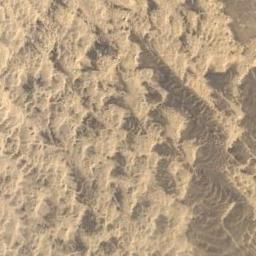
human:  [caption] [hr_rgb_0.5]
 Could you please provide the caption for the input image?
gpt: The desert is on the hill full of yellow sand .

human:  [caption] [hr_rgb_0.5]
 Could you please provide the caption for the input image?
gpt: This is a yellow desert with wavy stripes .

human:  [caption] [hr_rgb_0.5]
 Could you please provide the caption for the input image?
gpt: The desert has yellow sand and many fixed dunes of different sizes .

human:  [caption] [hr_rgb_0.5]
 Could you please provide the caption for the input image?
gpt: There are many lines in the desert .

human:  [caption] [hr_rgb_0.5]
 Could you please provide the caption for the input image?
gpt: A yellow desert with many mounds of dirt .